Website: apple
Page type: customer-info-address
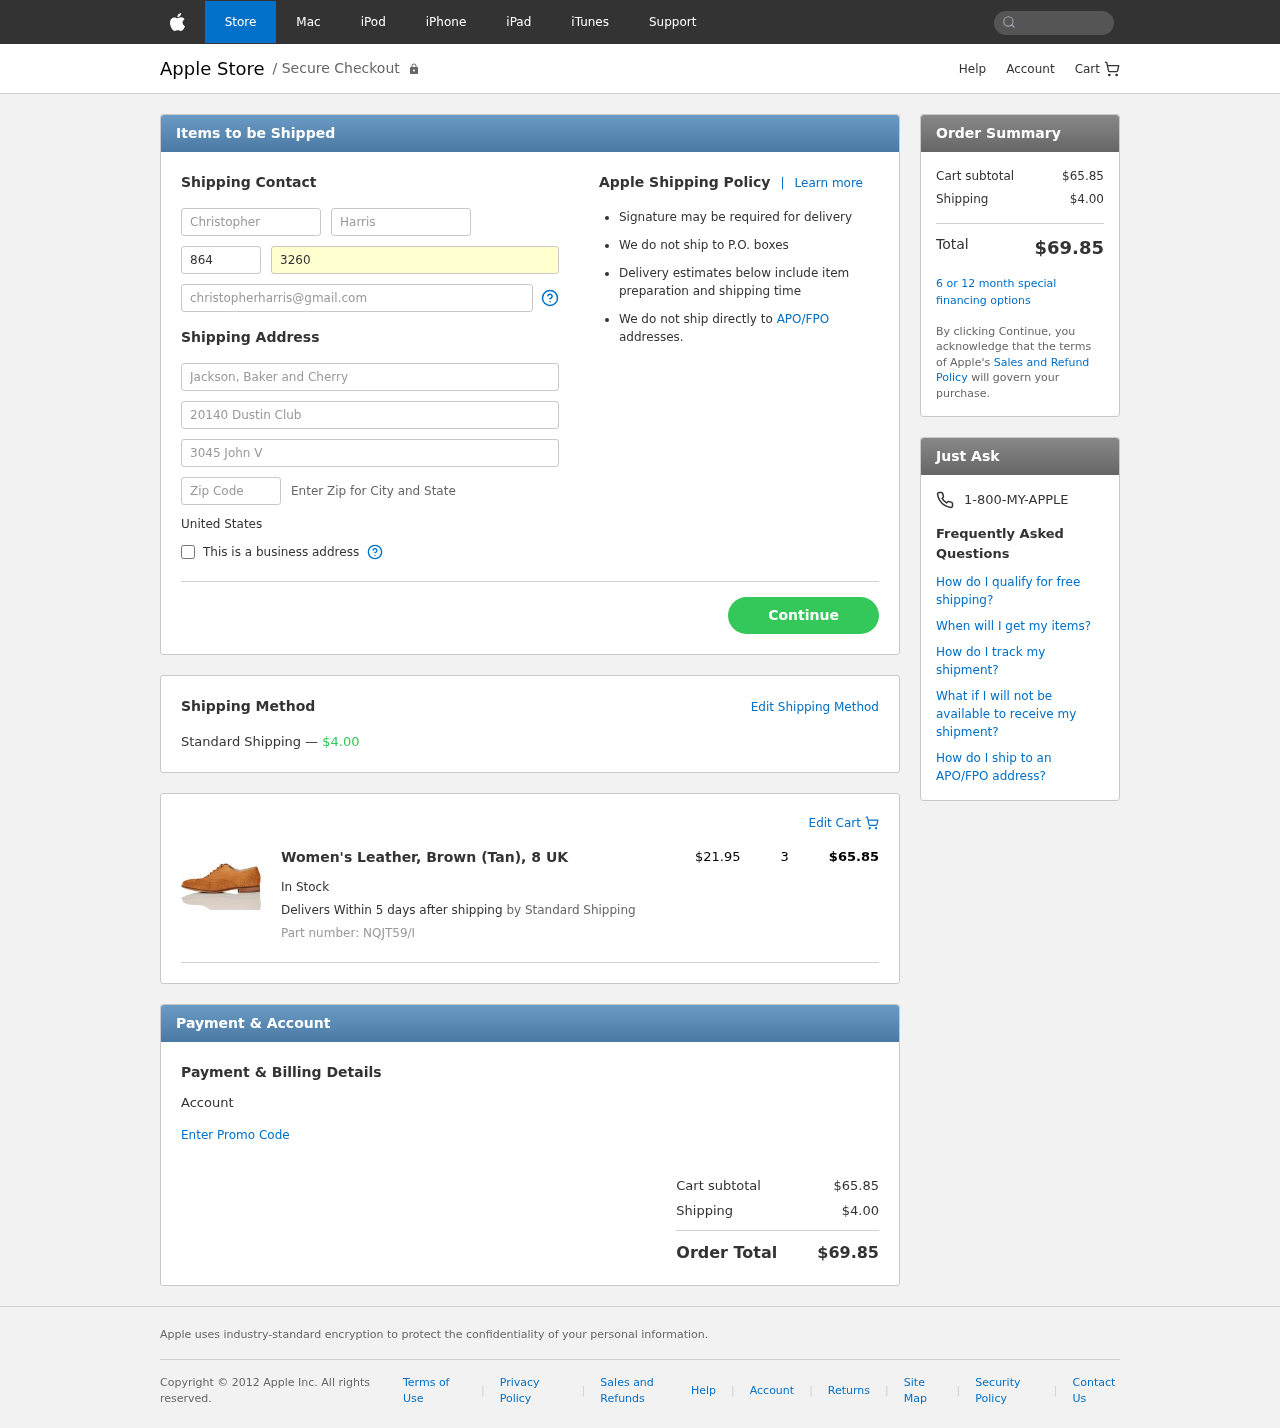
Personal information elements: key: PII_COUNTRY
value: United States
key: PII_FIRSTNAME
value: Christopher
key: PII_LASTNAME
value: Harris
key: PII_PHONE_AREA
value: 864
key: PII_PHONE_LINE
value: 3260
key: PII_EMAIL
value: christopherharris@gmail.com
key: PII_COMPANY
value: Jackson, Baker and Cherry
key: PII_STREET
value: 20140 Dustin Club
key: PII_STREET2
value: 3045 John Village Apt. 477
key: PII_POSTCODE
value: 97621
Product elements: key: PRODUCT1_NAME
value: Women's Leather, Brown (Tan), 8 UK
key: PRODUCT1_PRICE
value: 21.95
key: PRODUCT1_QUANTITY
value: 3
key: PRODUCT1_SKU
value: NQJT59/I
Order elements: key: ORDER_SHIPPING_COST
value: $4.00
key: ORDER_ITEM_TOTAL
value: $65.85
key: ORDER_SUBTOTAL
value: $65.85
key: ORDER_TOTAL
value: $69.85